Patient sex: M
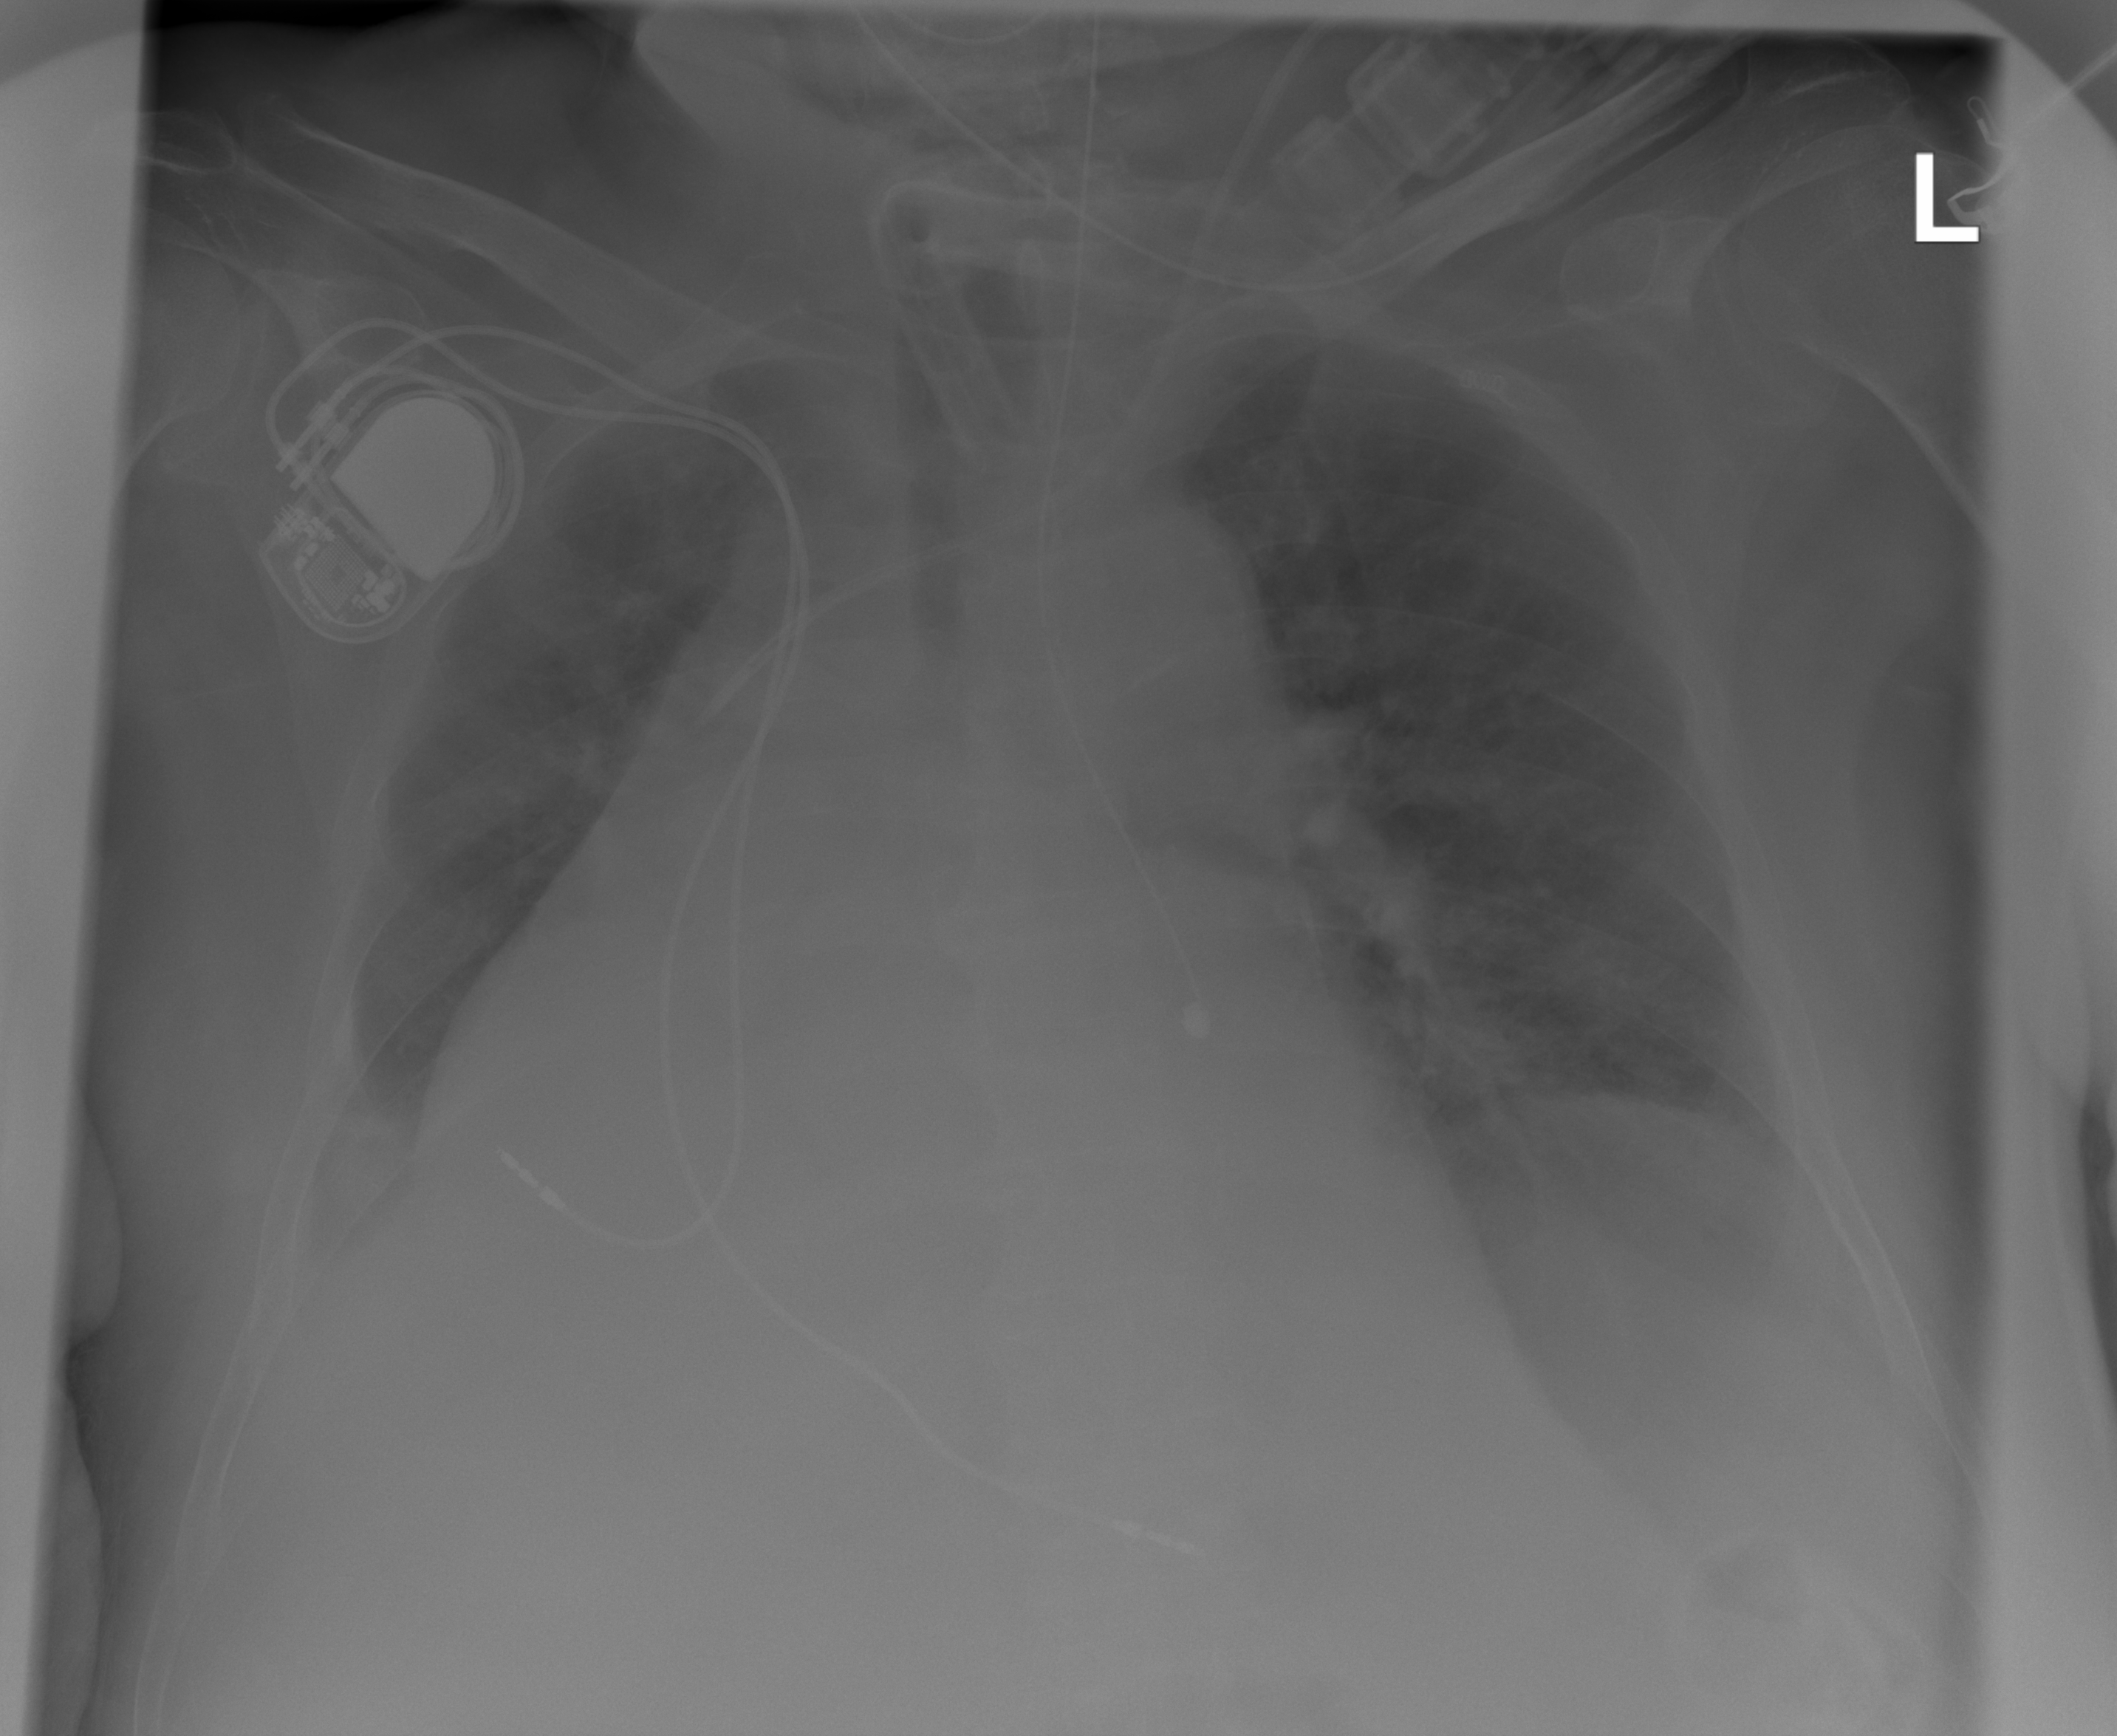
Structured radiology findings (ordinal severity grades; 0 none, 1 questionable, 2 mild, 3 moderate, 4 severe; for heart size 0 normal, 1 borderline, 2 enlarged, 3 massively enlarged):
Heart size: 3
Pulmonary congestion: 0
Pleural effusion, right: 0
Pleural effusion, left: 0
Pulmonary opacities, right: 0
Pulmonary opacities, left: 0
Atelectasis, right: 2
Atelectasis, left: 2